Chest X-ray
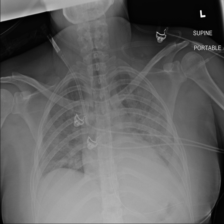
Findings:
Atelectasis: negative
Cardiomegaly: negative
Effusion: negative
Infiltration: negative
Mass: negative
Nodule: negative
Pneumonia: negative
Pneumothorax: negative
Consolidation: negative
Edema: negative
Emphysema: negative
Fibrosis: negative
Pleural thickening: negative
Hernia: negative